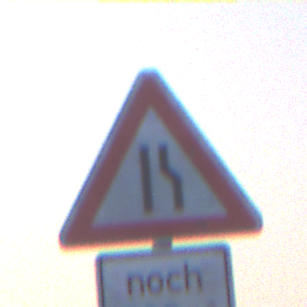
Verkehrszeichen: EinseitigVerengteFahrbahnRechts
Zusatzzeichen unten: LaengeEinerStrecke3
Umgebung: Outdoor, Urban
Tageszeit: SunriseSunset
Wetter: Clear
Licht: Natural
Jahreszeit: NotSpecified
Kontrast: MediumContrast